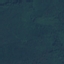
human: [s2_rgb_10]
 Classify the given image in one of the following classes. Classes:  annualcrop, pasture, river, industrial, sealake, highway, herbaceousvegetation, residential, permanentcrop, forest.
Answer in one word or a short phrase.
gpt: Forest